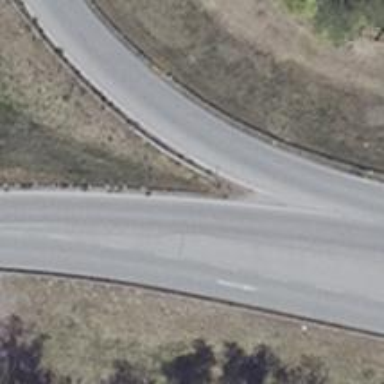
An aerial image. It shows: Trunk link road with asphalt surface.